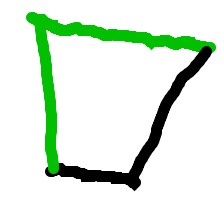
Shape: trapezoid